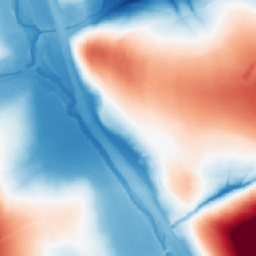
Category: morphological
Decomposition family: tophat_combined
Decomposition parameters: size: 100
Upsampling method: nearest
Upsampling parameters: scale: 4
Upsampling scale: 4